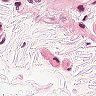
Metastatic tissue present: no